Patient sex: M
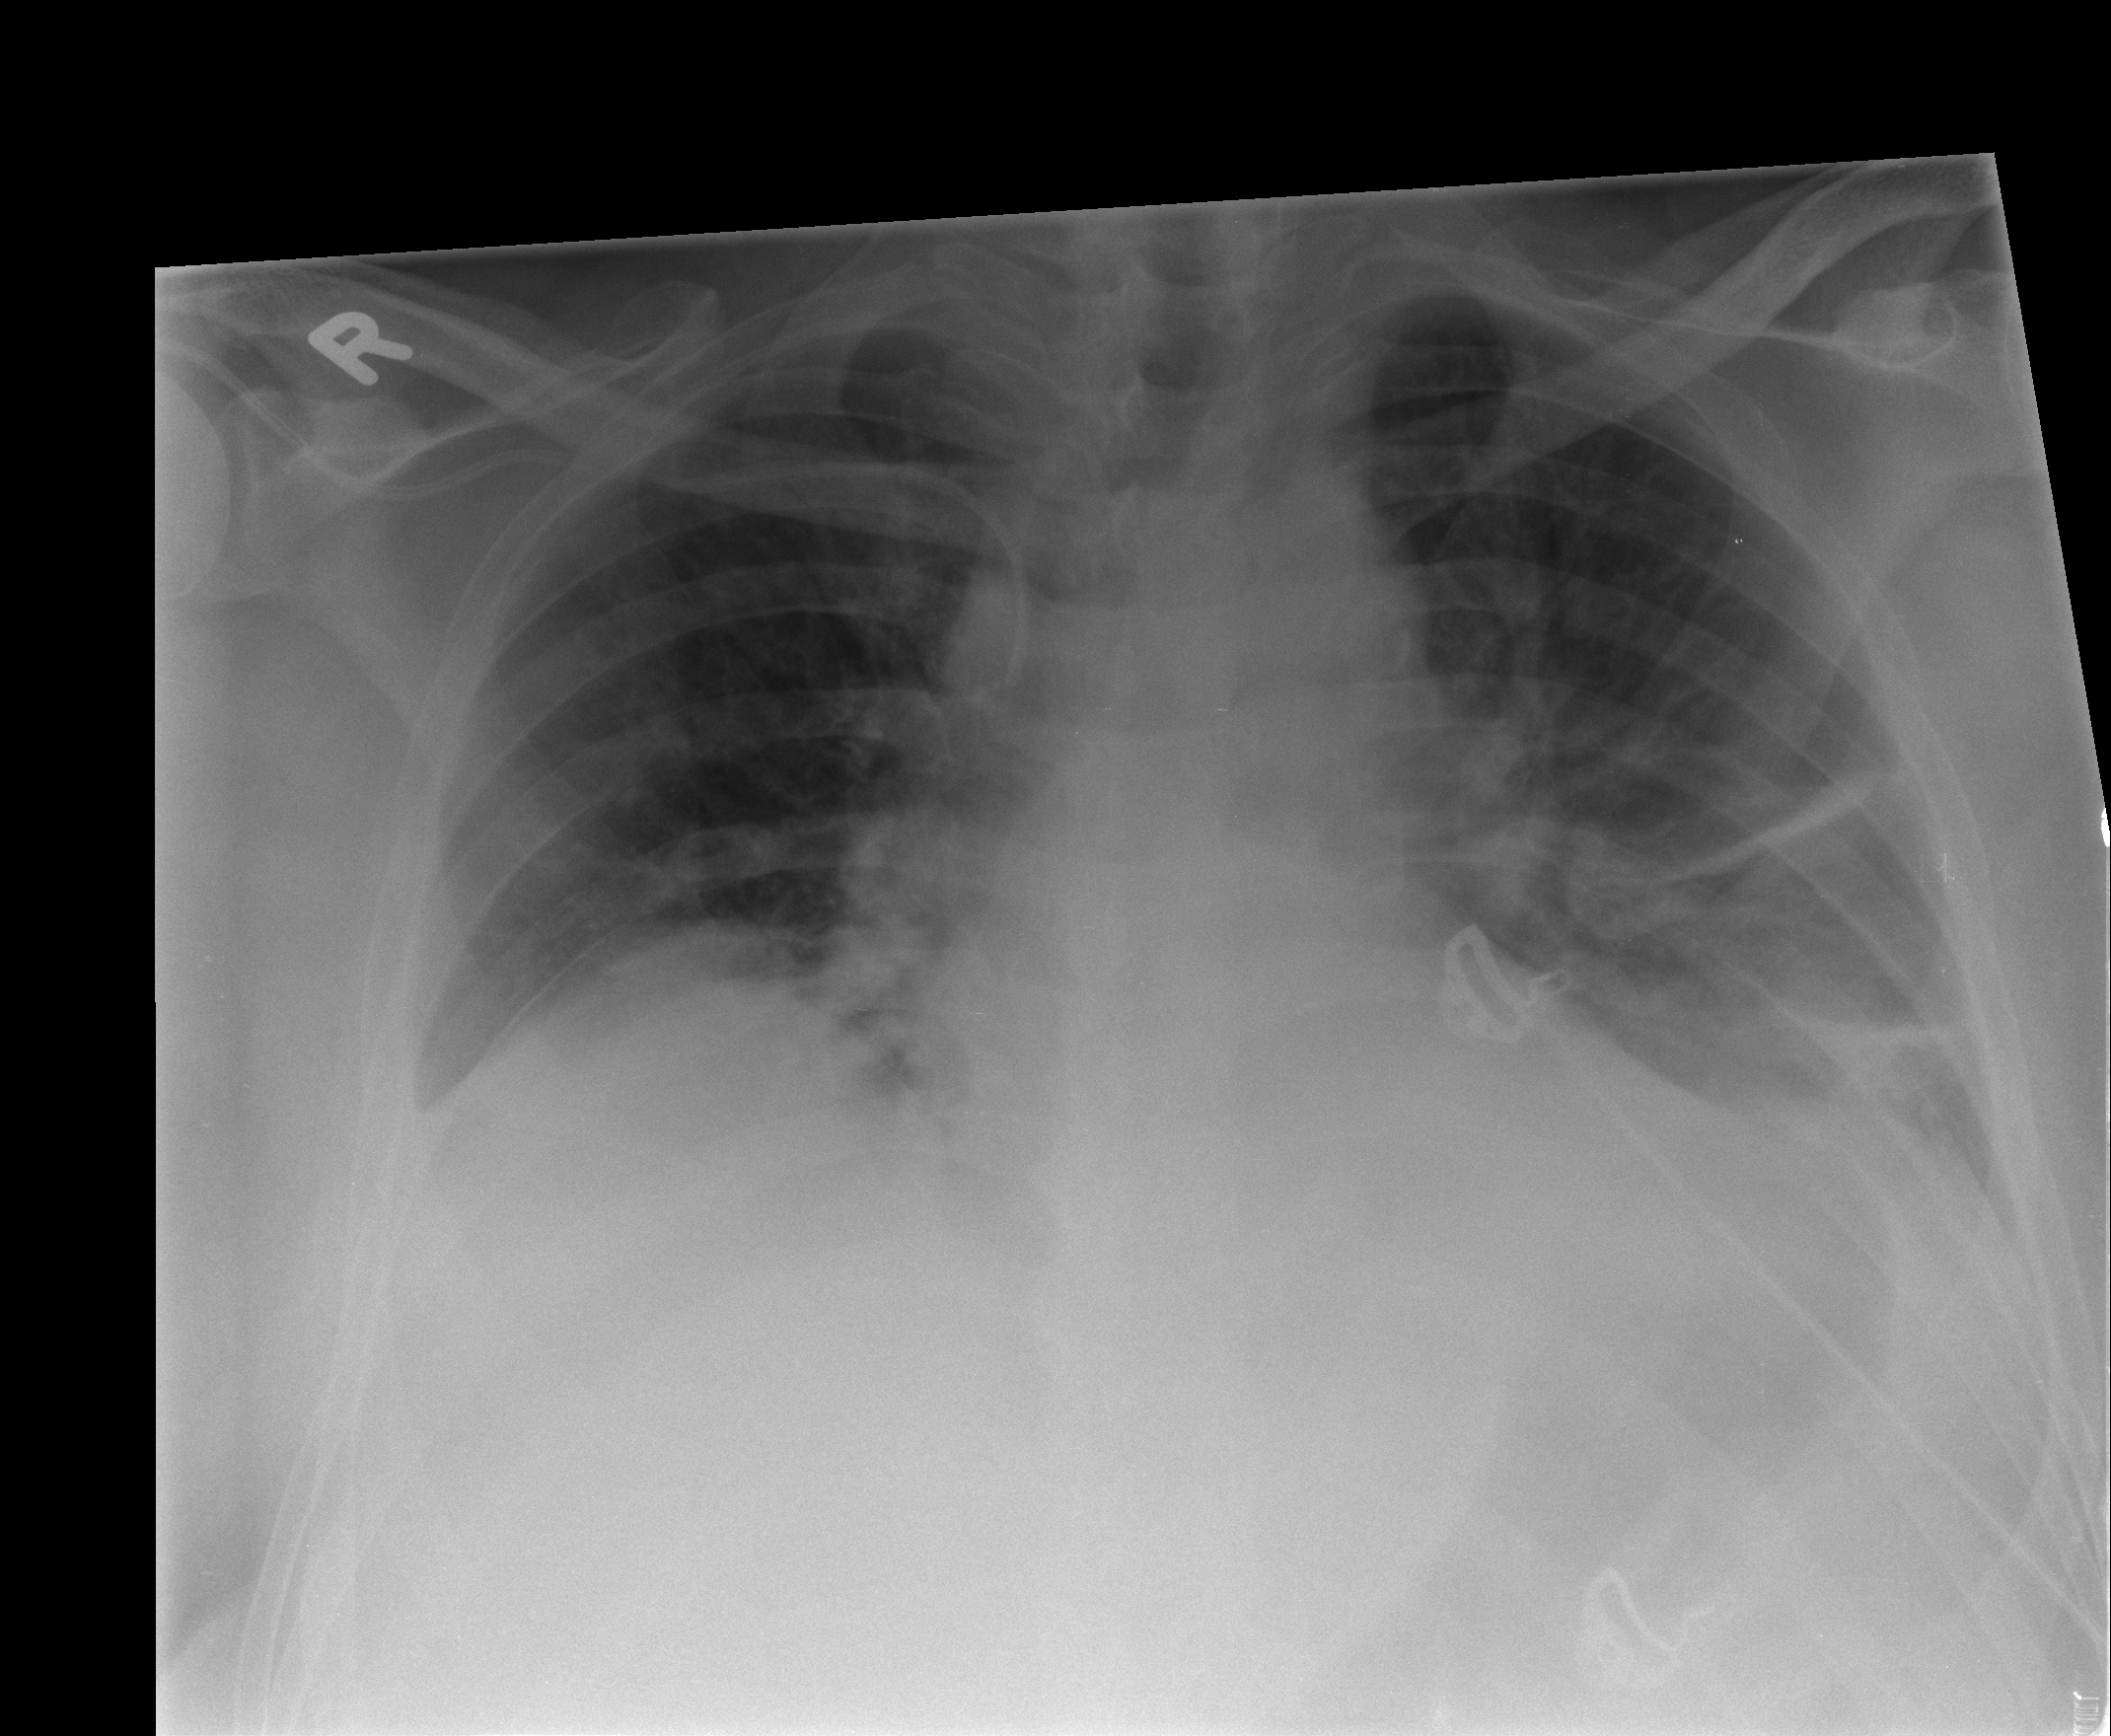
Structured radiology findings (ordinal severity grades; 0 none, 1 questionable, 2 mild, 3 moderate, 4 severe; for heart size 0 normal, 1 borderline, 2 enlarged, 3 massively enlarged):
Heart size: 2
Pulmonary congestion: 1
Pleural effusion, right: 2
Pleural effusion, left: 2
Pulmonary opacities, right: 0
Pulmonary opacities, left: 0
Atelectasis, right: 2
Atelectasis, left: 2